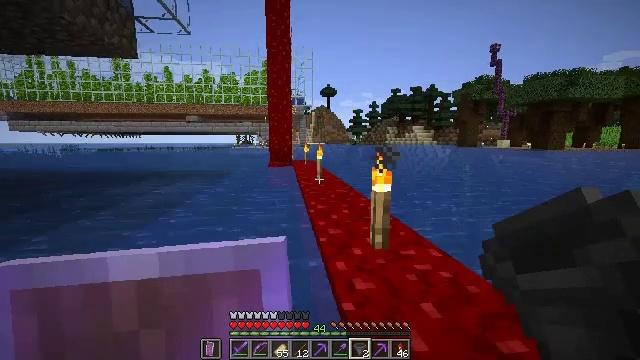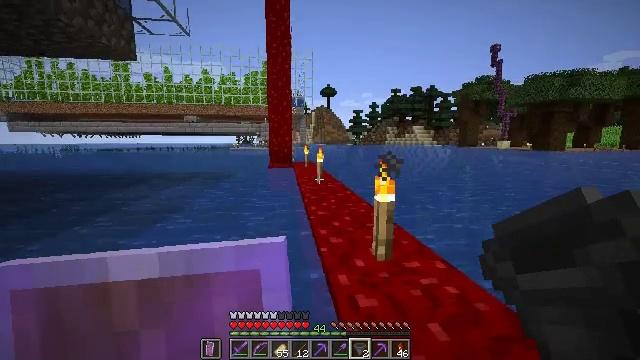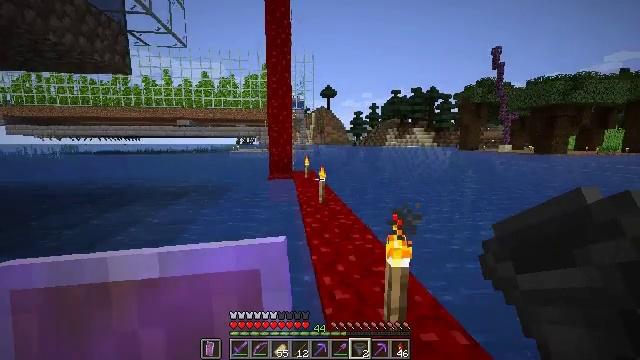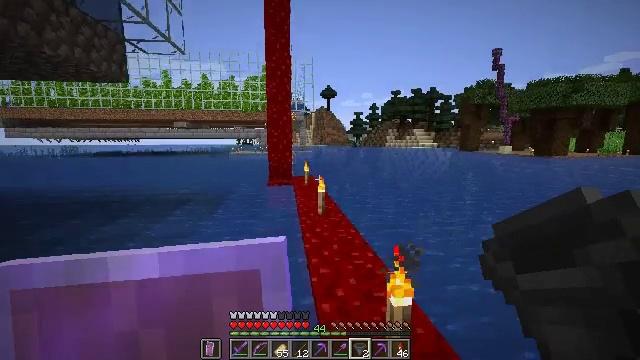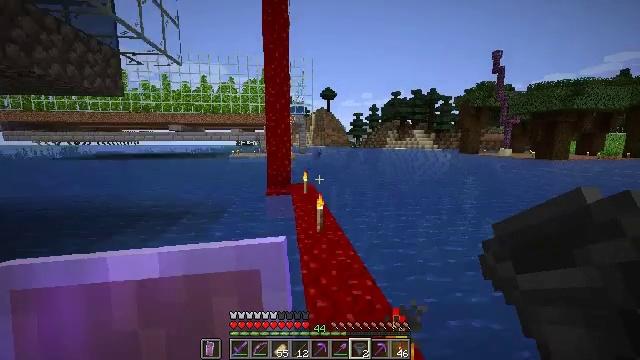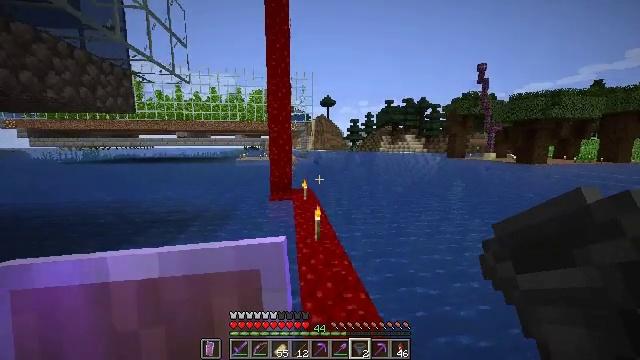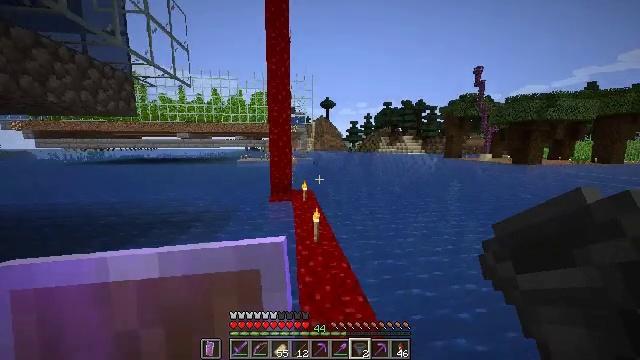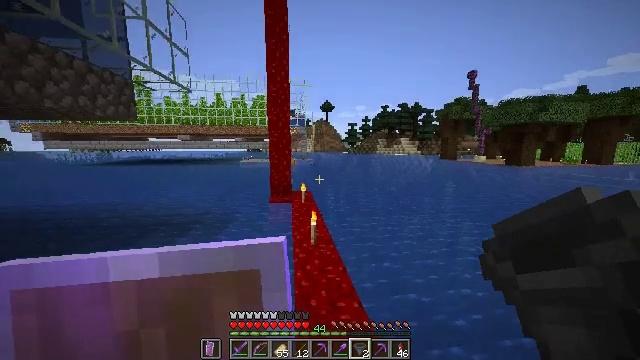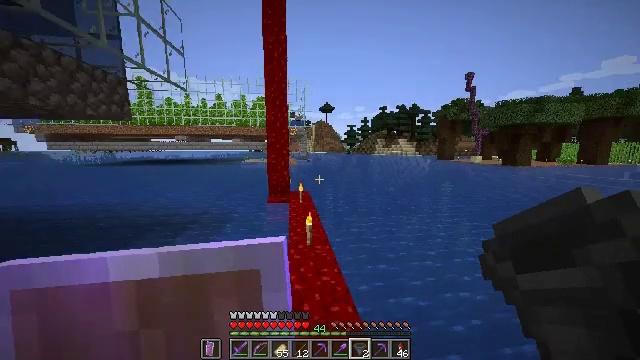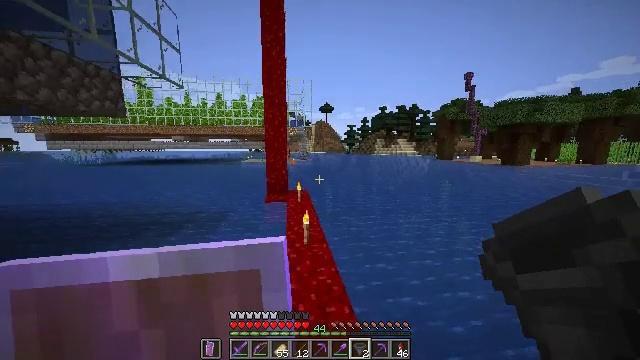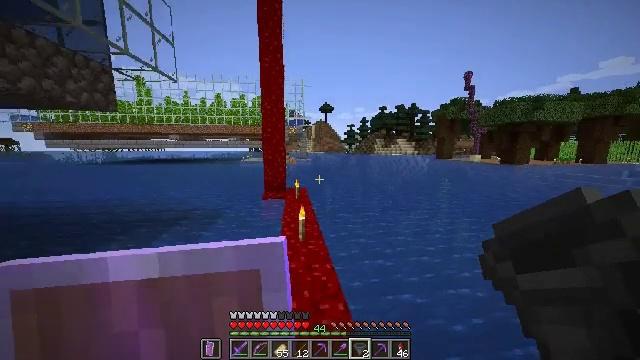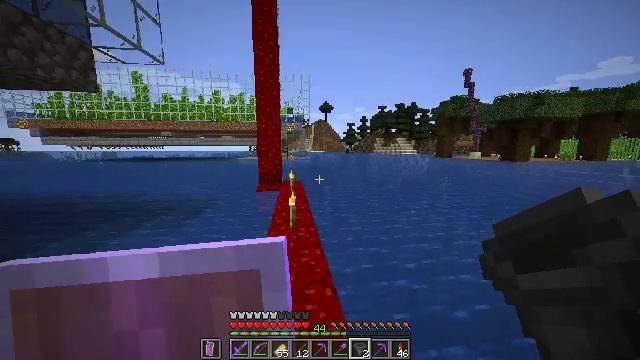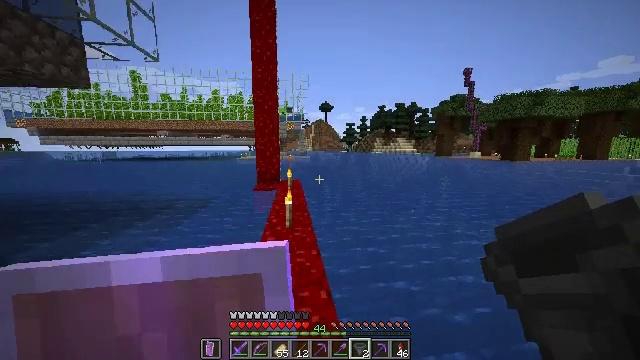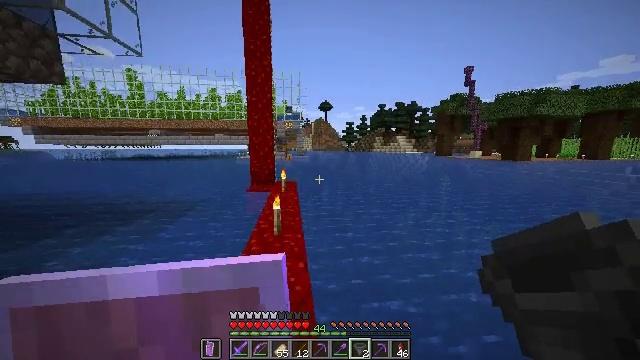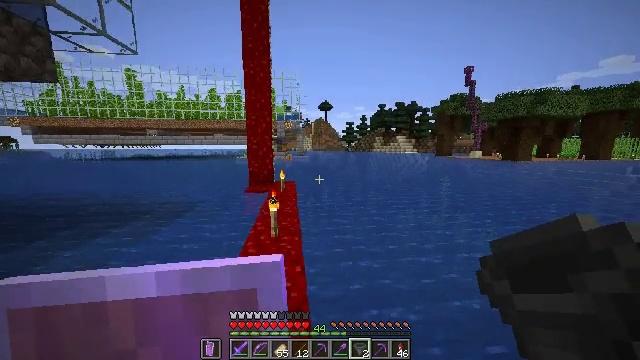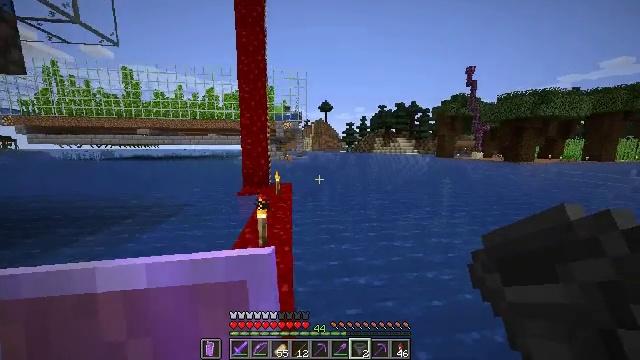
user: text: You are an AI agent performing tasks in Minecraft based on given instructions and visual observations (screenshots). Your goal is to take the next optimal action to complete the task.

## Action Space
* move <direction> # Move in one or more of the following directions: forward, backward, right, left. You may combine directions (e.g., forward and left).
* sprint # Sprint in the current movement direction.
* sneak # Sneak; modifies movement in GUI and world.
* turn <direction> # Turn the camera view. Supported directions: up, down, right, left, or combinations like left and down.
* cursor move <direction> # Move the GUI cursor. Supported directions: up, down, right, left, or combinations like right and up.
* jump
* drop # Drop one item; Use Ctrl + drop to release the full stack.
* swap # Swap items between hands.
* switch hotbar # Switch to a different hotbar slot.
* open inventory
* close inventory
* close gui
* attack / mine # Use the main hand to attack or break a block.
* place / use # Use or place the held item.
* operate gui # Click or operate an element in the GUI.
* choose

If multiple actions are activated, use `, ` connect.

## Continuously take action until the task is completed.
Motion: motion action
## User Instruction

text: Attack the polished andesite to gather it.
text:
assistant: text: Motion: move forward, sprint, jump
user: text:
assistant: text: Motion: move forward, sprint, jump
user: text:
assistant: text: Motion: move forward and move right, sprint, jump
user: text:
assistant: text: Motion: move forward and move right, sprint, jump
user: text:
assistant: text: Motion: move forward and move right, sprint, jump
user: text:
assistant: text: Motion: move forward and move right, sprint, jump
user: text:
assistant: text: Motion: move forward and move right, sprint, jump
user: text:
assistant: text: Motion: move forward and move right, sprint, jump
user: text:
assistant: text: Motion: move forward and move right, sprint, jump
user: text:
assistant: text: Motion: move forward and move right, sprint
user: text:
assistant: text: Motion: move forward and move right, sprint
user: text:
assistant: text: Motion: move forward and move right, sprint
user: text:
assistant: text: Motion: move forward, sprint
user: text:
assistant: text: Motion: move forward, sprint
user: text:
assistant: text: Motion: move forward, sprint
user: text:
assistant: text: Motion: move forward, sprint, turn left and down
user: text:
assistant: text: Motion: move forward, sprint, turn left and down
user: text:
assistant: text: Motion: move forward, sprint, turn left and down
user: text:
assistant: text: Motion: move forward, sprint, turn left
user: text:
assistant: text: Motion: move forward, sprint, turn left and down
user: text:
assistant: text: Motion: move forward, sprint, turn left and down
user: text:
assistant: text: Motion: move forward, sprint
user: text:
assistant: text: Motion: move forward, sprint
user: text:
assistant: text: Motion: move forward, sprint
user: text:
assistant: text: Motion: move forward, sprint
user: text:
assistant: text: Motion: move forward, sprint
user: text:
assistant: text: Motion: move forward, sprint, turn right
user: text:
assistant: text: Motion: move forward, sprint, turn right
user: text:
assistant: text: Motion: move forward, sprint
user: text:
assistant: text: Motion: move forward, sprint